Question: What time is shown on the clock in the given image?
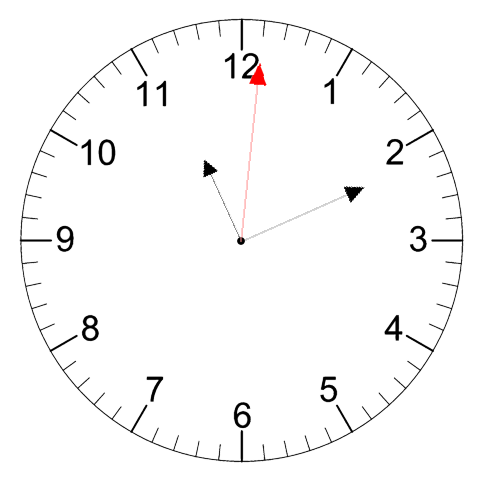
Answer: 11:11:01